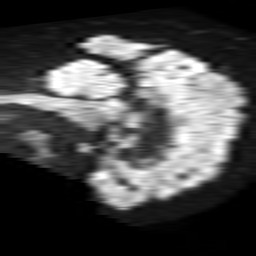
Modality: TRACE
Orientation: sagittal
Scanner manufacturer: philips
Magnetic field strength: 1.5 T
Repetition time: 4.6 s
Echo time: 0.08528 s